Question: I am aware of <URL> is pretty straight-forward and I want to minimise dependencies in my project, I want to code it manually.
In a given 'list()' / 'np.array()' 'Pandas.Series', the ECDF for each element can be calculated as <URL>:

I have the Pandas DataFrame ,'dfser', below and I want to get the ecdf of the 'values' column. My two one-liner solutions are given as well.
Speed is important in my application.
'''
# Note that in my case indices are unique identifiers so I cannot reset them.
import numpy as np
import pandas as pd
# all indices are unique, but there may be duplicate measurement values (that belong to different indices).
dfser = pd.DataFrame({'group':['a','b','b','a','d','c','e','e','c','a','b','d','d','c','d','e','e','a'],
'values':[2.01899E-06, 1.12186E-07, 8.97467E-07, 2.91257E-06, 1.93733E-05,
0.<PHONE>, 0.000120963, 4.27643E-07, 3.33614E-07, 2.08352E-12,
1.39478E-05, 4.28255E-08, 9.7619E-06, 8.51787E-09, 1.28344E-09,
3.5063E-05, 0.<PHONE>,2.08352E-12]},
index = [123, 532, 235, 645, 747, 856, 345, 245, 845, 248, 901, 712, 162, 126,
198,748, 127,395] )
# My 1st Solution - list comprehension
dfser['ecdf']=[sum( dfser['values'] <= x)/float(dfser['values'].size) for x in dfser['values']]
# My 2nd Solution - ranking
dfser['rank'] = dfser['values'].rank(ascending = 0)
dfser['ecdf_r']=(len(dfser)-dfser['rank']+1)/len(dfser)
dfser
group values ecdf rank ecdf_r
123 a 2.018990e-06 0.555556 9.0 0.555556
532 b 1.121860e-07 0.333333 13.0 0.333333
235 b 8.974670e-07 0.500000 10.0 0.500000
645 a 2.912570e-06 0.611111 8.0 0.611111
747 d 1.937330e-05 0.777778 5.0 0.777778
856 c 1.788900e-04 0.944444 2.0 0.944444
345 e 1.209630e-04 0.888889 3.0 0.888889
245 e 4.276430e-07 0.444444 11.0 0.444444
845 c 3.336140e-07 0.388889 12.0 0.388889
248 a 2.083520e-12 0.111111 17.5 0.083333
901 b 1.394780e-05 0.722222 6.0 0.722222
712 d 4.282550e-08 0.277778 14.0 0.277778
162 d 9.761900e-06 0.666667 7.0 0.666667
126 c 8.517870e-09 0.222222 15.0 0.222222
198 d 1.283440e-09 0.166667 16.0 0.166667
748 e 3.506300e-05 0.833333 4.0 0.833333
127 e 1.732035e-02 1.000000 1.0 1.000000
395 a 2.083520e-12 0.111111 17.5 0.083333
'''
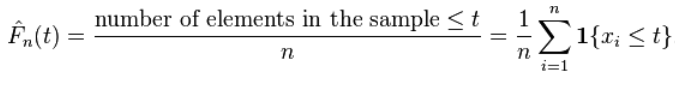
Answer: Since you are already using 'pandas' I think it will be silly not to use some of its features:
'''
In [15]:
import numpy as np
from numpy import *
sq=ser.value_counts()
sq.sort_index().cumsum()*1./len(sq)
Out[15]:
2.083520e-12 0.058824
1.283440e-09 0.117647
8.517870e-09 0.176471
4.282550e-08 0.235294
1.121860e-07 0.294118
3.336140e-07 0.352941
4.276430e-07 0.411765
8.974670e-07 0.470588
2.018990e-06 0.529412
2.912570e-06 0.588235
9.761900e-06 0.647059
1.394780e-05 0.705882
1.937330e-05 0.764706
3.506300e-05 0.823529
1.209630e-04 0.882353
1.788900e-04 0.941176
1.732035e-02 1.000000
dtype: float64
'''
And speed comparison
'''
In [19]:
%timeit sq.sort_index().cumsum()*1./len(sq)
1000 loops, best of 3: 344 us per loop
In [18]:
%timeit ser.value_counts().sort_index().cumsum()*1./len(ser.value_counts())
1000 loops, best of 3: 1.58 ms per loop
In [17]:
%timeit [sum( ser <= x)/float(len(ser)) for x in ser]
100 loops, best of 3: 3.31 ms per loop
'''
If the values are all unique, the 'ser.value_counts()' is no longer needed. That part is slow (Fetching unique values). All you need in that case is just to sort 'ser'.
'''
In [23]:
%timeit np.arange(1, ser.size+1)/float(ser.size)
10000 loops, best of 3: 11.6 us per loop
'''
---
The fastest version that I can think of is to use get vectorized:
'''
In [35]:
np.sum(dfser['values'].values[...,newaxis]<=dfser['values'].values.reshape((1,-1)), axis=0)*1./dfser['values'].size
Out[35]:
array([ 0.55555556, 0.33333333, 0.5 , 0.61111111, 0.77777778,
0.94444444, 0.88888889, 0.44444444, 0.38888889, 0.<PHONE>,
0.72222222, 0.27777778, 0.66666667, 0.22222222, 0.<PHONE>,
0.83333333, 1. , 0.<PHONE>])
'''
Add let see:
'''
In [37]:
%timeit dfser['ecdf']=[sum( dfser['values'] <= x)/float(dfser['values'].size) for x in dfser['values']]
100 loops, best of 3: 6 ms per loop
In [38]:
%%timeit
dfser['rank'] = dfser['values'].rank(ascending = 0)
dfser['ecdf_r']=(len(dfser)-dfser['rank']+1)/len(dfser)
1000 loops, best of 3: 827 us per loop
In [39]:
%timeit np.sum(dfser['values'].values[...,newaxis]<=dfser['values'].values.reshape((1,-1)), axis=0)*1./dfser['values'].size
10000 loops, best of 3: 91.1 us per loop
'''